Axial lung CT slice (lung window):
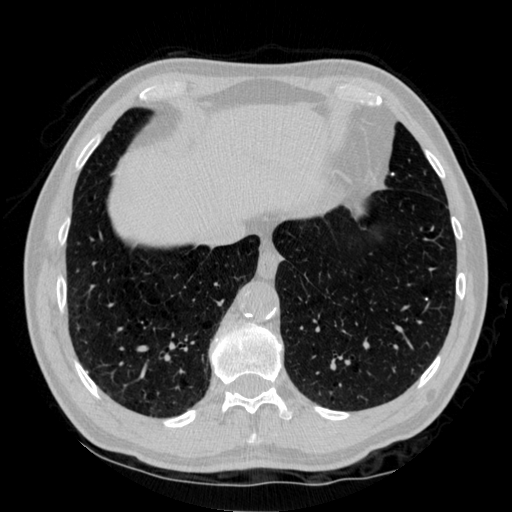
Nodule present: no